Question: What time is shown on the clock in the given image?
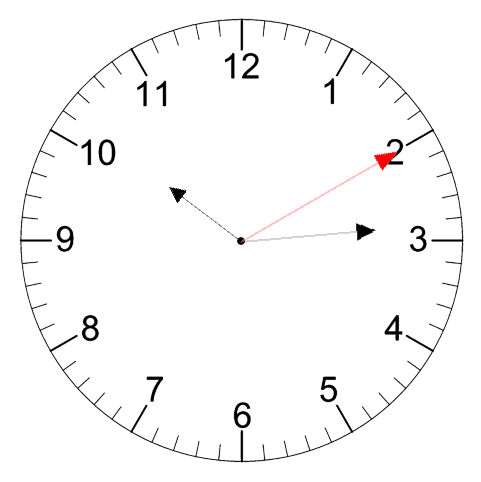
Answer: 10:14:10